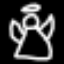
Label: angel